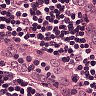
Metastatic tissue present: no